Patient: sex M, age 65
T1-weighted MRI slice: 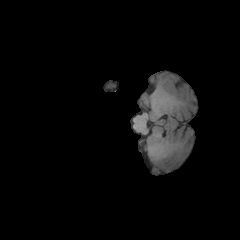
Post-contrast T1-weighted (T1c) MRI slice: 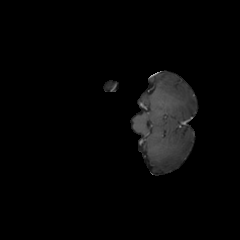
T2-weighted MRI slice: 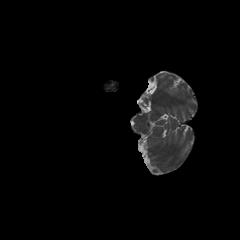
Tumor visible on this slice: no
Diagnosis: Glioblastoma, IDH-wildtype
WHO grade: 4